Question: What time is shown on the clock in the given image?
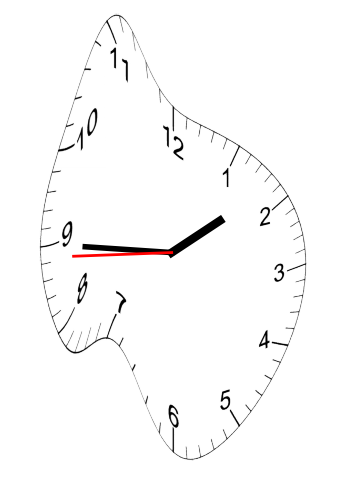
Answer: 01:44:44